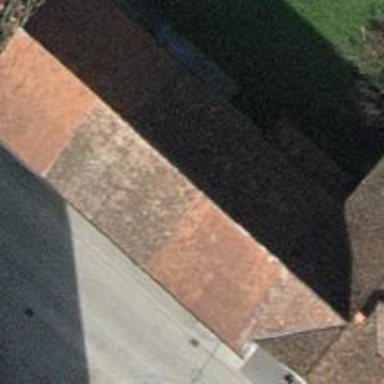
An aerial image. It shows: Gabled building.